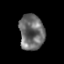
Tissue: prostate
Cell type: T cells
Senescence score: 0.3181
Nuclear area (px): 860
Mean DAPI intensity: 108.68